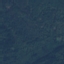
Land use / land cover: Forest